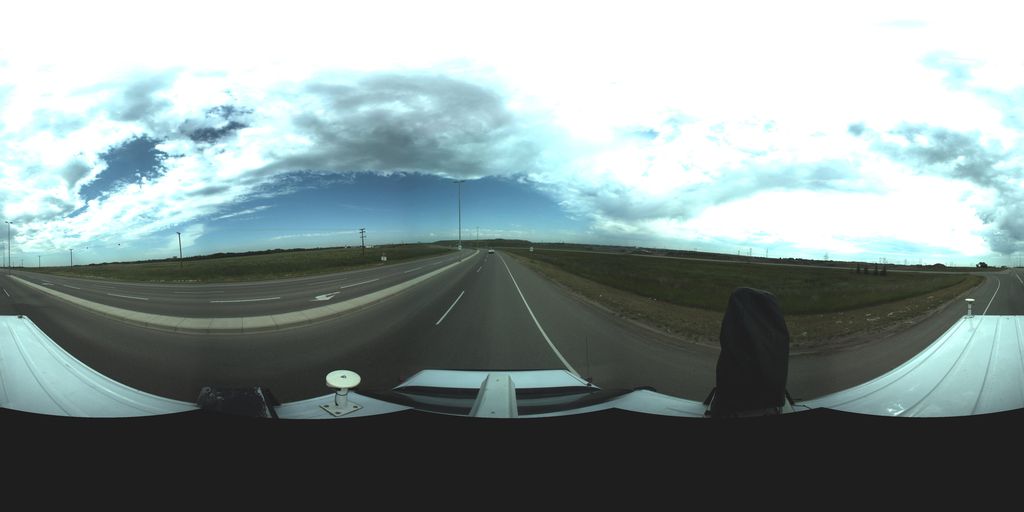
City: saskatoon